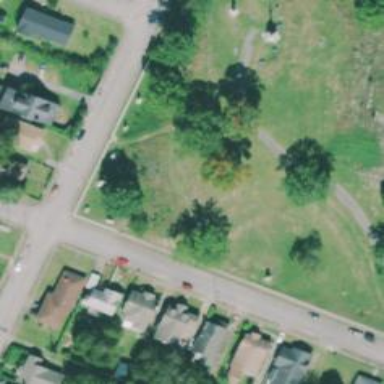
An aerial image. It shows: Memorial site with historic significance.